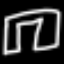
Label: pants